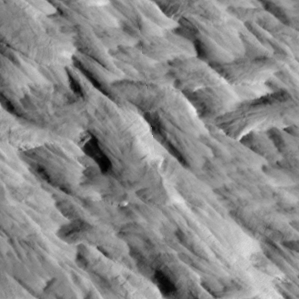
Label: non_frost